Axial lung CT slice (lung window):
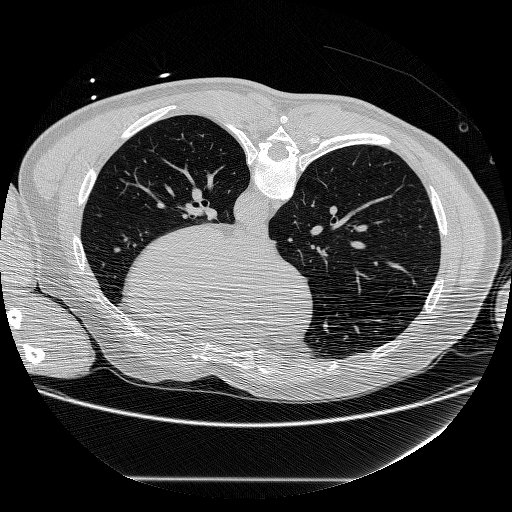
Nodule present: no